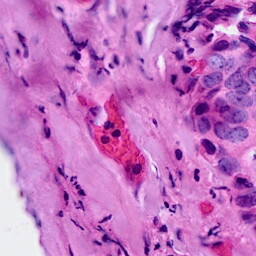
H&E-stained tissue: Breast